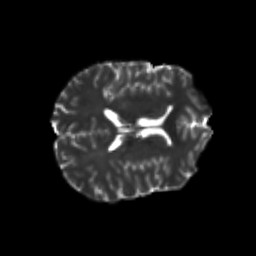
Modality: T2w
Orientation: axial
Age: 26
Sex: male
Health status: healthy
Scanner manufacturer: philips
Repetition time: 7.39 s
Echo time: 0.08599 s